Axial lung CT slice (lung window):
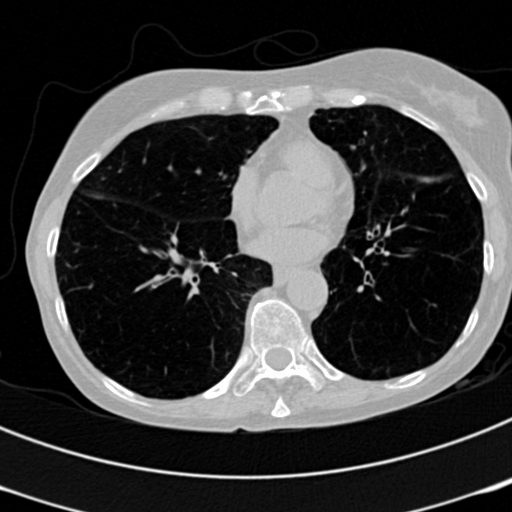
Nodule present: no